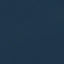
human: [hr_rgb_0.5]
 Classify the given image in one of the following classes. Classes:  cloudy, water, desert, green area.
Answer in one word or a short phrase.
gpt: water